【题型】选择题　【知识点】平面几何　【难度】easy
如图, 已知 $D$ 是 $\triangle ABC$ 中的边 $BC$ 上的一点, $\angle BAD = \angle C$, $\angle ABC$ 的平分线交边 $AC$ 于 $E$, 交 $AD$ 于 $F$, 那么下列结论中错误的个数是( )

(a) $\triangle BDF \sim \triangle BEC$；
(b) $\triangle BFA \sim \triangle BEC$；
(c) $\triangle BAC \sim \triangle BDA$；
(d) $\triangle BDF \sim \triangle BAE$。

A. 0
B. 1
C. 2
D. 3
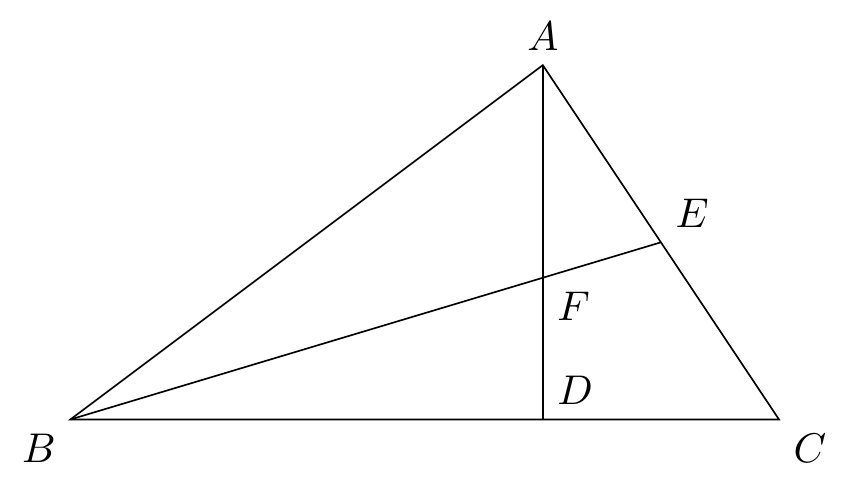
【解答】
解：$\because \angle BAD = \angle C$, $\angle B = \angle B$,

$\therefore \triangle BAC \sim \triangle BDA$。

故(c)正确。

$\because BE$ 平分 $\angle ABC$,

$\therefore \angle ABE = \angle CBE$,

$\therefore \triangle BFA \sim \triangle BEC$。

故(b)正确。

$\because \angle BFA = \angle BEC$,

$\therefore \angle BFD = \angle BEA$,

$\therefore \triangle BDF \sim \triangle BAE$。

故(d)正确。

而不能证明 $\triangle BDF \sim \triangle BEC$,

故(a)错误。

$\therefore$ 错误的有1个,

故选：B。